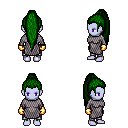
a pixel art fantasy rpg character, female body template, dark elf, purple skin, chain mail, metal pants, green extra-long topknot hairstyle, gold gloves, four views (front, back, left, right), 2x2 character sprite sheet, small pixel art, hard edges, no anti-aliasing